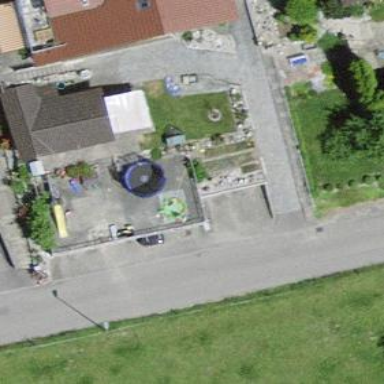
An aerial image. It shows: Garage.